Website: walmart
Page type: cross-sells
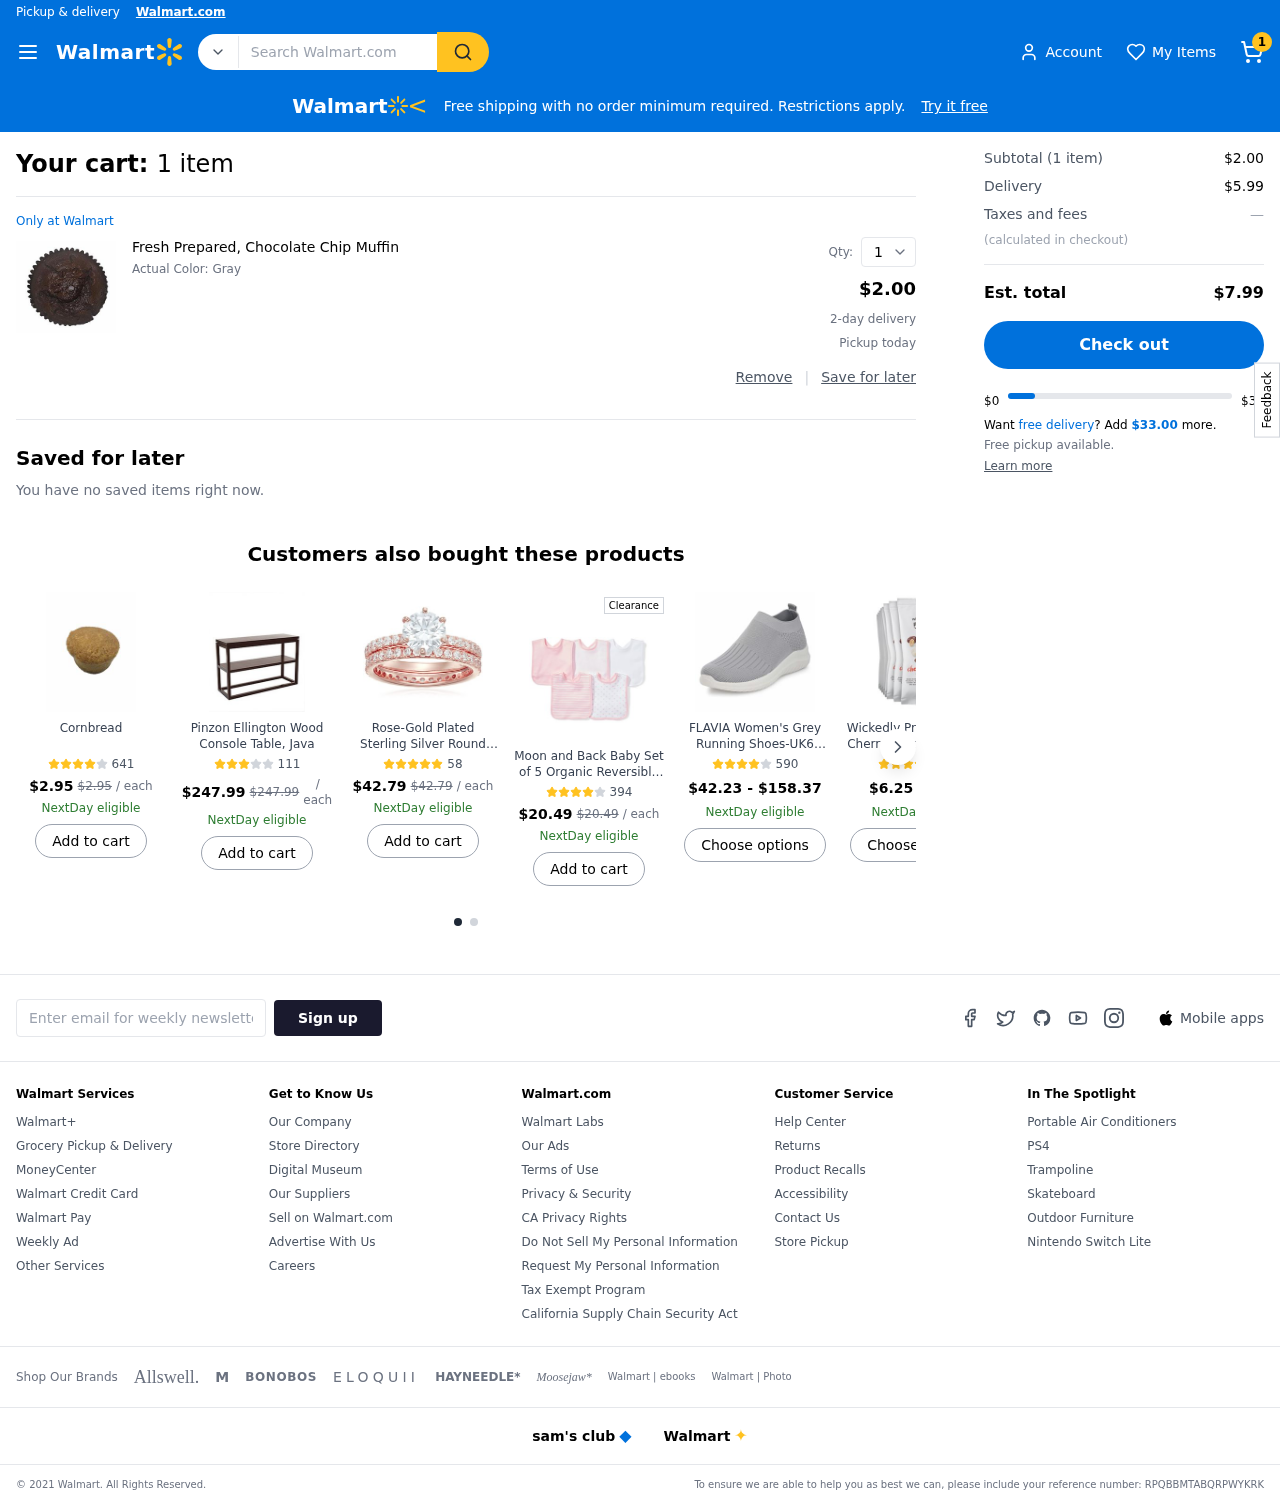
Product elements: key: PRODUCT1_NAME
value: Fresh Prepared, Chocolate Chip Muffin
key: PRODUCT1_PRICE
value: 2
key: PRODUCT1_QUANTITY
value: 1
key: PRODUCT6_PRICE
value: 52.79
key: PRODUCT7_PRICE
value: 6.95
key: PRODUCT2_NAME
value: Cornbread
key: PRODUCT2_NUM_RATINGS
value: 641
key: PRODUCT2_PRICE
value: $2.95
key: PRODUCT2_ORIGINAL_PRICE
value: $2.95
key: PRODUCT3_NAME
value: Pinzon Ellington Wood Console Table, Java
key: PRODUCT3_NUM_RATINGS
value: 111
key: PRODUCT3_PRICE
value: $247.99
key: PRODUCT3_ORIGINAL_PRICE
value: $247.99
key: PRODUCT4_NAME
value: Rose-Gold Plated Sterling Silver Round Ring Set made with Swarovski Zirconia (1 Carat Center Stone),
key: PRODUCT4_NUM_RATINGS
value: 58
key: PRODUCT4_PRICE
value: $42.79
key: PRODUCT4_ORIGINAL_PRICE
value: $42.79
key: PRODUCT5_NAME
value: Moon and Back Baby Set of 5 Organic Reversible Bibs, Pink Blush, One Size
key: PRODUCT5_NUM_RATINGS
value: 394
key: PRODUCT5_PRICE
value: $20.49
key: PRODUCT5_ORIGINAL_PRICE
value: $20.49
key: PRODUCT6_NAME
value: FLAVIA Women's Grey Running Shoes-UK6 (FKT/HD0234/GRY)
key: PRODUCT6_NUM_RATINGS
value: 590
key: PRODUCT7_NAME
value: Wickedly Prime Trail Mix, Cherry Fest, Snack Pack, 2 Ounce (Pack of 15)
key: PRODUCT7_NUM_RATINGS
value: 498
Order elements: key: ORDER_NUM_ITEMS
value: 1
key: ORDER_NUM_ITEMS
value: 1 item
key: ORDER_SUBTOTAL
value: $2.00
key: ORDER_SHIPPING_COST
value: $5.99
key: ORDER_TOTAL
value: $7.99
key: ORDER_FREE_DELIVERY_REMAINING
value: $33.00
Search elements: key: HEADER_SEARCH
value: Search Walmart.com